Aerial crown-view tile of a tropical tree (Barro Colorado Island, Panama), acquired 20240716:
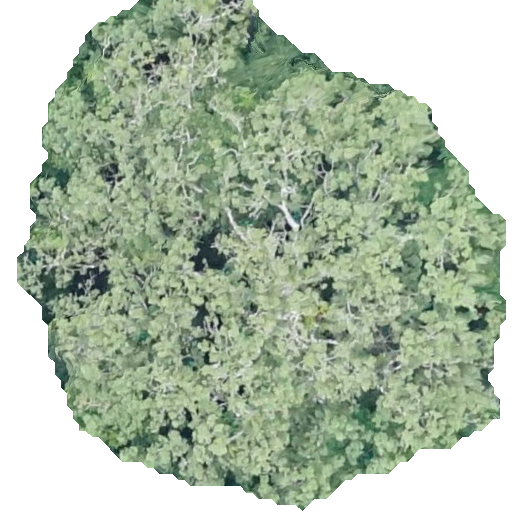
Species: Ceiba pentandra
GBIF accepted scientific name: Ceiba pentandra
Crown area: 289.367 m²